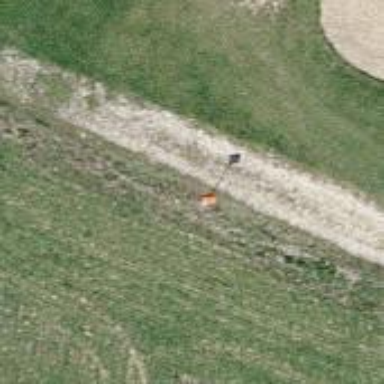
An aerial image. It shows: Pole with roof-covered pipeline marker.